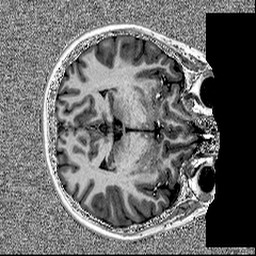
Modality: MP2RAGE
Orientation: axial
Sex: female